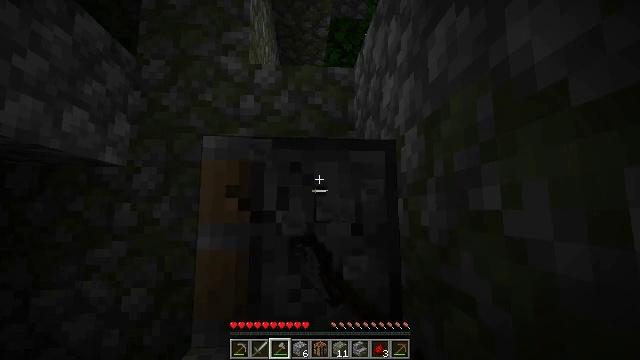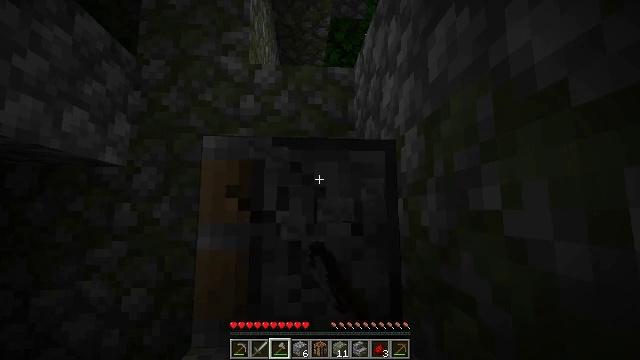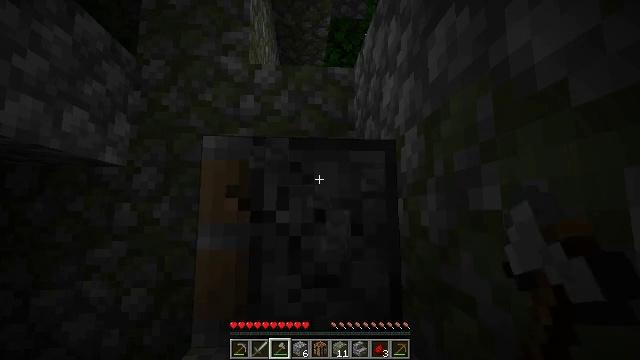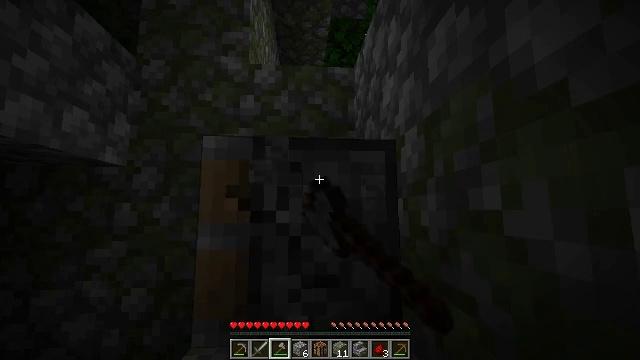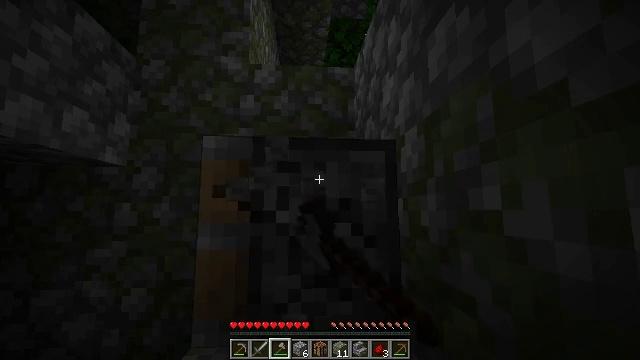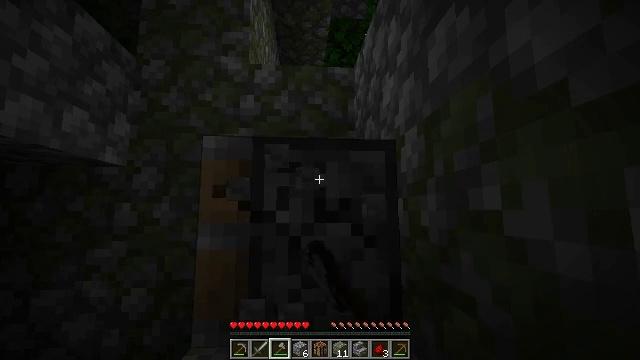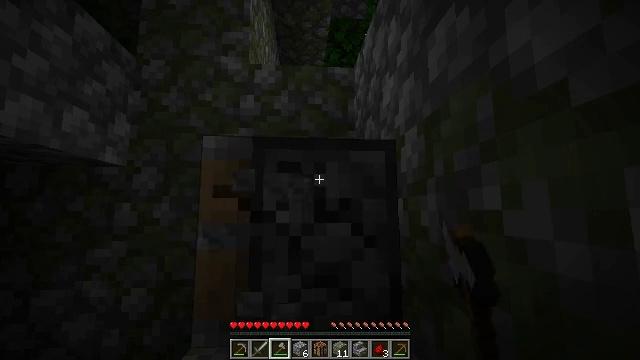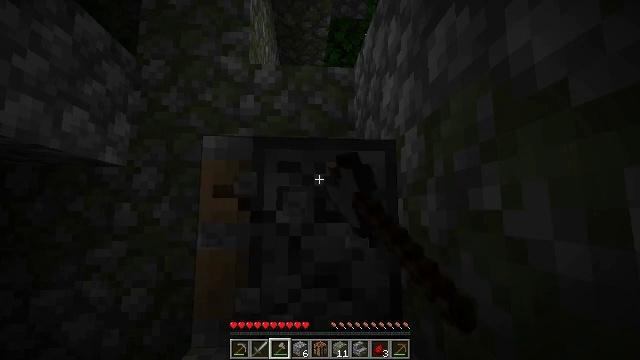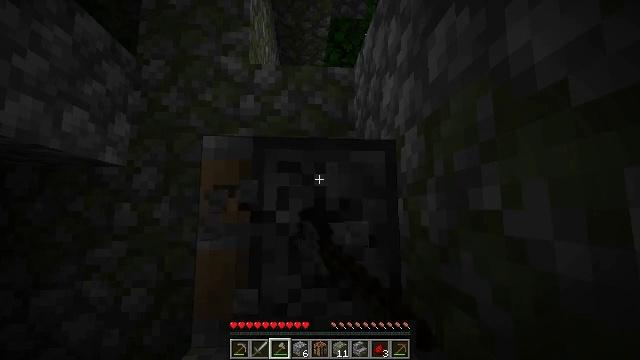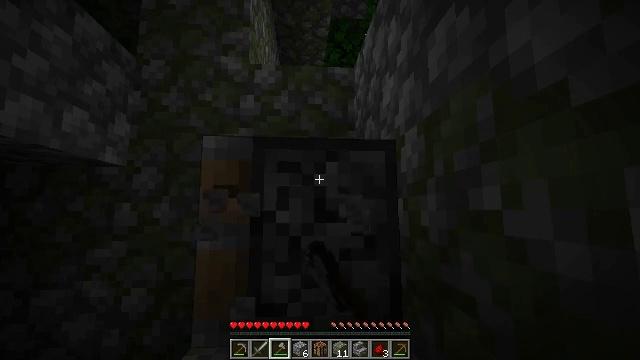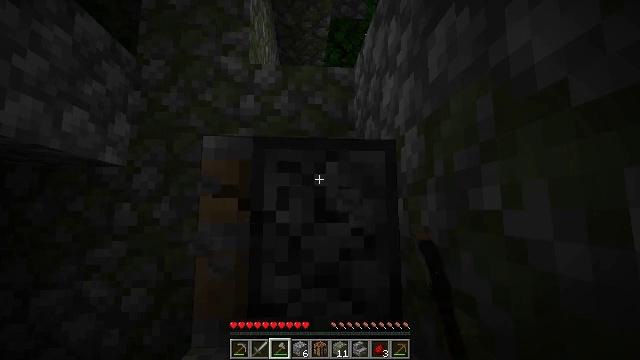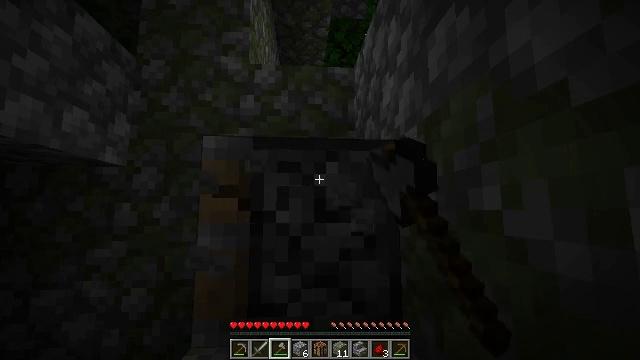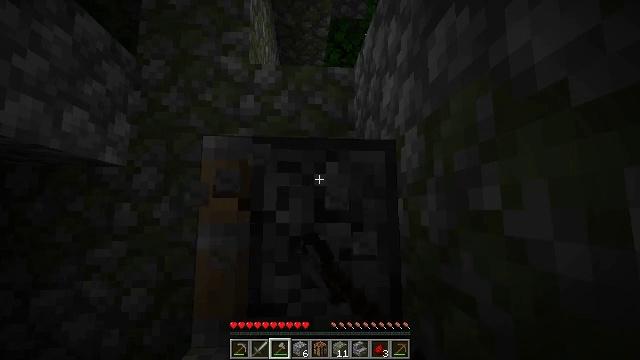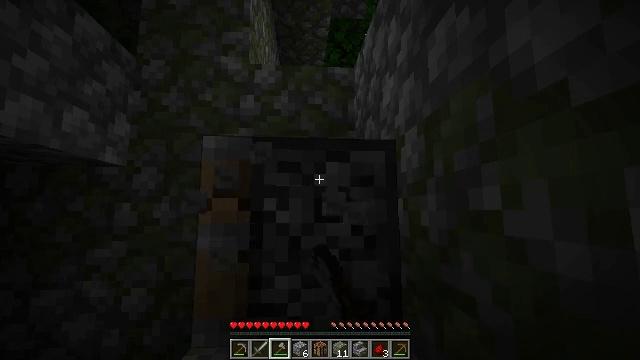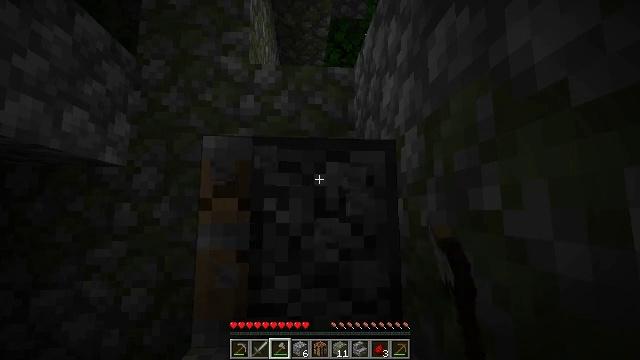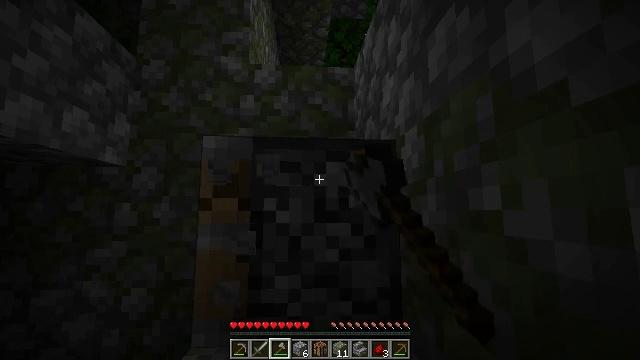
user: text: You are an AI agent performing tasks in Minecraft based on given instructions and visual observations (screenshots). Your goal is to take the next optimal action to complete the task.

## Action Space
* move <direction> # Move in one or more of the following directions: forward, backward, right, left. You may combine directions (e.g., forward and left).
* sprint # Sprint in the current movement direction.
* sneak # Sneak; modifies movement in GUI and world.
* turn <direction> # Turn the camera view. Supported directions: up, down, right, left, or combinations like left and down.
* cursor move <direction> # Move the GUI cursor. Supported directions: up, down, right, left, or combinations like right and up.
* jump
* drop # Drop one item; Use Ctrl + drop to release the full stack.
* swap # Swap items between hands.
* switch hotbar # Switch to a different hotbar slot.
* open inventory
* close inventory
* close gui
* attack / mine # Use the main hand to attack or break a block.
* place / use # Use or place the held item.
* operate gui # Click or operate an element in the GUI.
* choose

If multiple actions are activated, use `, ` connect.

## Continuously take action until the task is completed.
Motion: motion action
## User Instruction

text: Dismantle the sticky piston for reuse.
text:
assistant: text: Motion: attack / mine
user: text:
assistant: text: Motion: attack / mine
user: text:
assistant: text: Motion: attack / mine
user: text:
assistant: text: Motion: attack / mine
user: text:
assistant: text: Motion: attack / mine
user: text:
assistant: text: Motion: attack / mine
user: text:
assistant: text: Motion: attack / mine
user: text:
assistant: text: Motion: attack / mine
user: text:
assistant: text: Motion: attack / mine
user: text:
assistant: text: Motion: attack / mine
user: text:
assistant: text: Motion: attack / mine
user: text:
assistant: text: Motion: attack / mine
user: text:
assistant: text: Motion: attack / mine
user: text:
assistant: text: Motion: attack / mine
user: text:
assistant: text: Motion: attack / mine
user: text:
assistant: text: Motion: attack / mine
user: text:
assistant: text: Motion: attack / mine
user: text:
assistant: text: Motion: attack / mine
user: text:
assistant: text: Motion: attack / mine
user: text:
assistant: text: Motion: attack / mine
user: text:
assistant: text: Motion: attack / mine
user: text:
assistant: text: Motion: attack / mine
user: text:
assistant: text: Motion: attack / mine
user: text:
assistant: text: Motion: attack / mine
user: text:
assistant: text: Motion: attack / mine
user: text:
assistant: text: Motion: attack / mine
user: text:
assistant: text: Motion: attack / mine